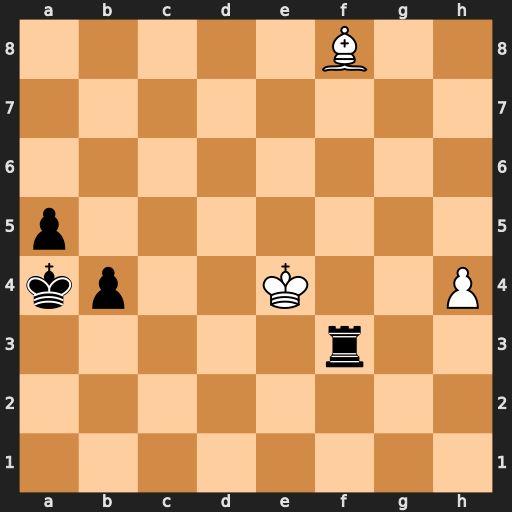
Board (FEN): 5B2/8/8/p7/kp2K2P/5r2/8/8
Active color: w
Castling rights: -
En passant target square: -
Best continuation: Kxf3 b3 Bg7 Ka3 h5 a4 h6 b2 Bxb2+